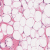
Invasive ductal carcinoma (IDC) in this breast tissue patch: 0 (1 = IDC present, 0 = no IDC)